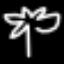
Label: palm tree